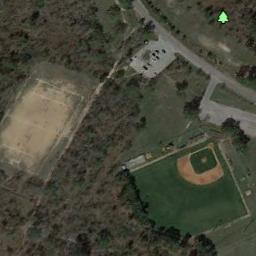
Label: baseball_diamond